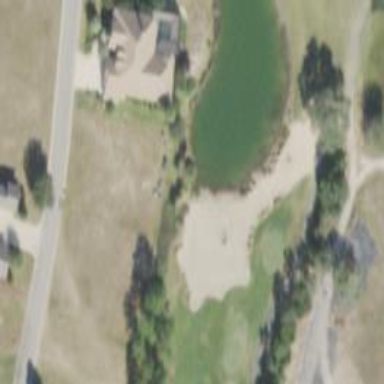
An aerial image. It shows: Golf bunker filled with natural sand.